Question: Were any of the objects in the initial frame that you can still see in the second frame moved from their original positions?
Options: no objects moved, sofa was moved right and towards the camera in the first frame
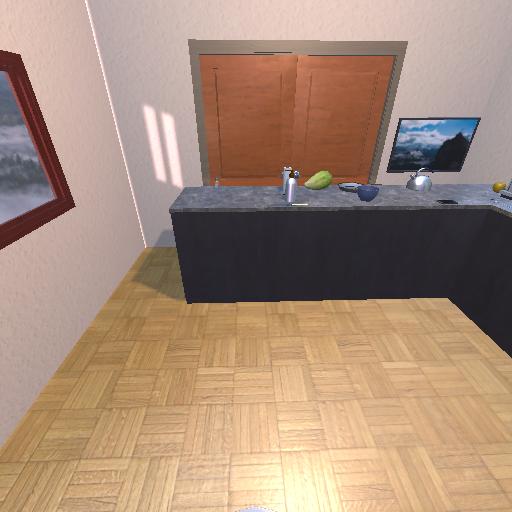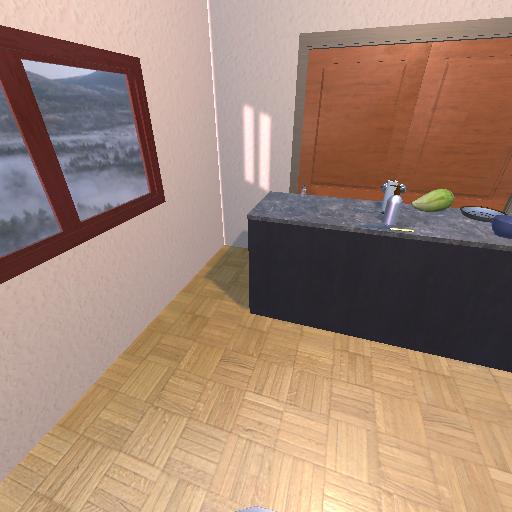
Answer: no objects moved